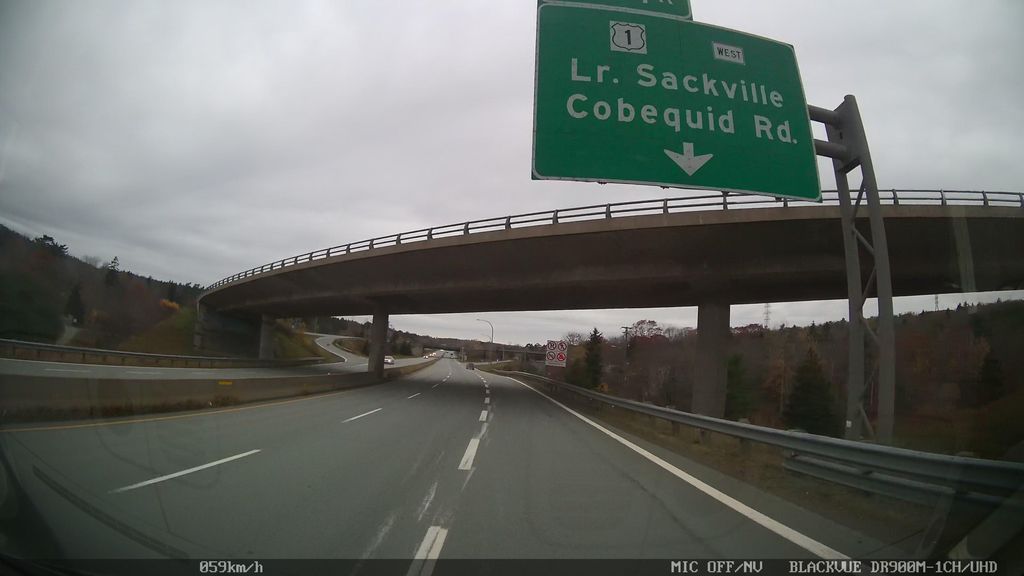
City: halifax